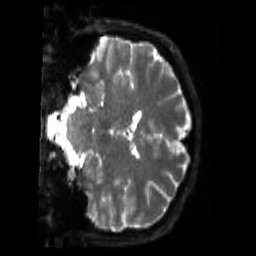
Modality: sbref
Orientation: coronal
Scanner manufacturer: siemens
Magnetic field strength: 3 T
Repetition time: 4 s
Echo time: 0.0594 s